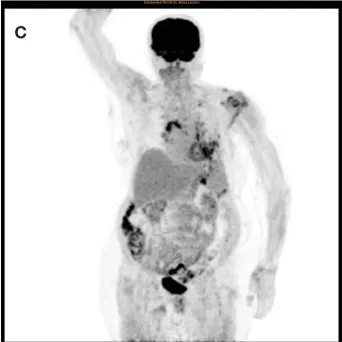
(C) Follow-up FDG-MIP after 4 months on pembrolizumab shows a generally reduced metabolism at all tumor locations. Normalization of the bone marrow turnover. Due to newly incipient traumatic injury at the left shoulder the patient could not lift up the left arm.
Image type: radiology (pet)